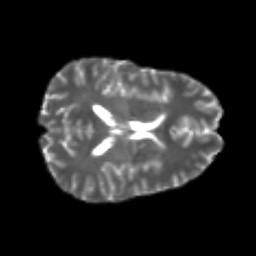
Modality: T2w
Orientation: axial
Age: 24
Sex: male
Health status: healthy
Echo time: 0.074 s